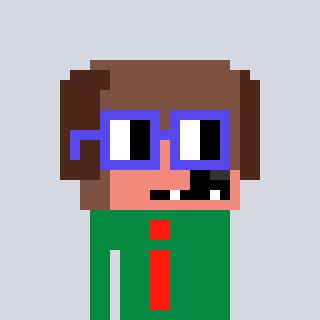
a pixel art character with square blue glasses, a dog-shaped head and a green-colored body on a cool background